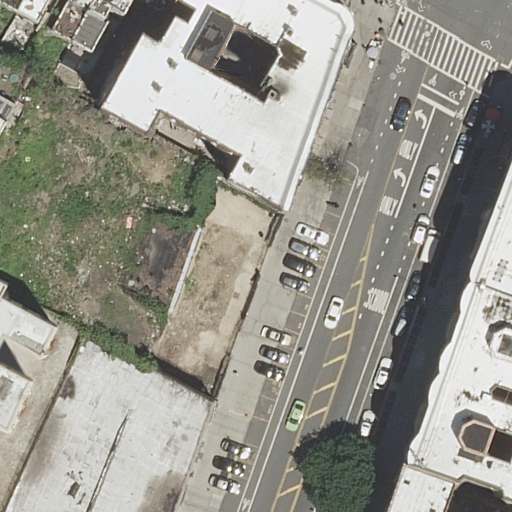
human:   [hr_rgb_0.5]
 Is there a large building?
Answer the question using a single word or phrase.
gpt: yes

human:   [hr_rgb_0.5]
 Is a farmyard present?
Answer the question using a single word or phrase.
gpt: no

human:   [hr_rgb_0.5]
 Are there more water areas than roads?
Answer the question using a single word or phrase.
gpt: no

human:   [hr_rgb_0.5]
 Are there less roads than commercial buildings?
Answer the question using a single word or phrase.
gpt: no

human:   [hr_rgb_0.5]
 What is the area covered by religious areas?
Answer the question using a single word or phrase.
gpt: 0m2

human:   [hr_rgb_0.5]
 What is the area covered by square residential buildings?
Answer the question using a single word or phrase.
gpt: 0m2

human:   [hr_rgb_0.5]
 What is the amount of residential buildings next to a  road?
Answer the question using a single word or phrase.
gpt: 13

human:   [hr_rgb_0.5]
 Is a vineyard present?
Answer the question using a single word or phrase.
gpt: no

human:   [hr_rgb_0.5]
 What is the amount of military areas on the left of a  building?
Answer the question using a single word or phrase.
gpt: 0

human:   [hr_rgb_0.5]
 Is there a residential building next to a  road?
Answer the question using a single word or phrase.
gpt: yes

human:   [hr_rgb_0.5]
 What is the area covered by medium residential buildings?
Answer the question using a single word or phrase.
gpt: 2041m2

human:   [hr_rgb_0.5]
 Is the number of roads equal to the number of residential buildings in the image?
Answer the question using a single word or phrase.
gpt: no

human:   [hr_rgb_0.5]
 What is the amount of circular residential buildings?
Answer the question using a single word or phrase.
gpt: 0

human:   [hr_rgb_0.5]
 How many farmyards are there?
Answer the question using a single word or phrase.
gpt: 0

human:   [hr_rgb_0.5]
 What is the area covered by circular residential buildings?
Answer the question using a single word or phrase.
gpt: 0m2

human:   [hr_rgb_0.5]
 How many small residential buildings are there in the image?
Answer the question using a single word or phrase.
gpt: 2

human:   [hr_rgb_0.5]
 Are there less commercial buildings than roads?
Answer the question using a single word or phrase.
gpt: yes

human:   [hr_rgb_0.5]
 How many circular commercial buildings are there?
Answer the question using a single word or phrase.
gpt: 0

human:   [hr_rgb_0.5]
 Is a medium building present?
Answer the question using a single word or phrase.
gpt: yes

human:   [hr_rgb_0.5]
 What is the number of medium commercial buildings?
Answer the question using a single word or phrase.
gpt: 0

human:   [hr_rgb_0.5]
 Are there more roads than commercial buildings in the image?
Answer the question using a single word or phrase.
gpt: yes

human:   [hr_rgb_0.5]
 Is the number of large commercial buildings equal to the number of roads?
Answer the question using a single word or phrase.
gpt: no

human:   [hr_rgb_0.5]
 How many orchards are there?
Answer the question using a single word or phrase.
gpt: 0

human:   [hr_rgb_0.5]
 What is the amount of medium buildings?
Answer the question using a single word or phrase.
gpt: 10

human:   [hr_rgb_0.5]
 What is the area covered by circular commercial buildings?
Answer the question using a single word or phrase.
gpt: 0m2

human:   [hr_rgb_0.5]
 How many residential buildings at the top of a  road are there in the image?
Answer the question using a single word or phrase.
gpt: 8

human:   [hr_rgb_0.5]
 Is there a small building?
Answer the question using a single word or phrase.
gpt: yes

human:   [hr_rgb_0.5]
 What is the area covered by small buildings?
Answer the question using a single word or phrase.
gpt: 78m2

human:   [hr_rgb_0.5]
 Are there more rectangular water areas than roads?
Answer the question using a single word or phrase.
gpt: no

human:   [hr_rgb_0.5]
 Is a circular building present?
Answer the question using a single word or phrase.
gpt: no

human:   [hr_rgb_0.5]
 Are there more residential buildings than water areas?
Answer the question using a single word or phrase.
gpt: yes

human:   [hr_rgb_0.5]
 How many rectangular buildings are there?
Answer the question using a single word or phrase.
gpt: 5

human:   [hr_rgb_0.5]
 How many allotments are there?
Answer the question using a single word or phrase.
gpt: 0

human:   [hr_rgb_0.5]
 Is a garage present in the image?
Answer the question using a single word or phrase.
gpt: no

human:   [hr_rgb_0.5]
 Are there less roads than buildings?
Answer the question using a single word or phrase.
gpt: yes

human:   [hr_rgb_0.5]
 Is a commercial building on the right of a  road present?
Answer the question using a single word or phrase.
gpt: no